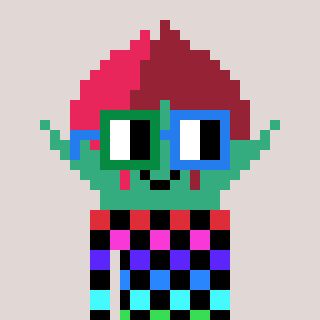
a pixel art character with square green and blue glasses, a rosebud-shaped head and a peachy-colored body on a warm background